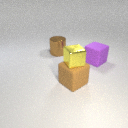
large brown metal cylinder to the left of large purple rubber cube